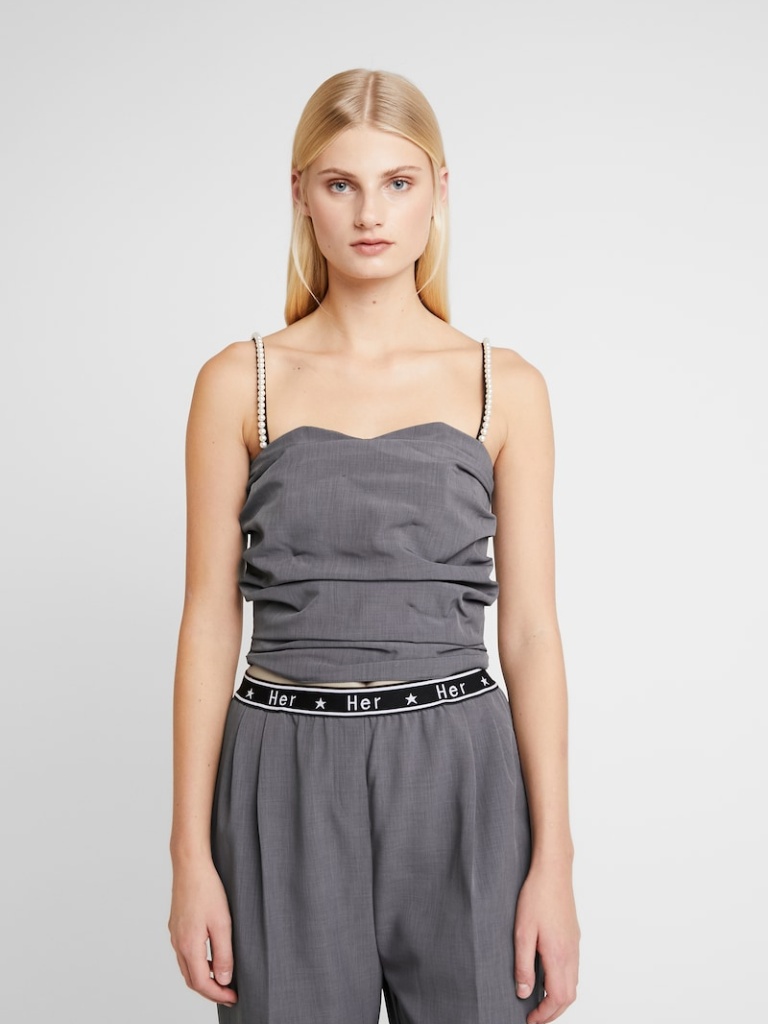
linen loose sleeveless hip length Untucked straight camisole